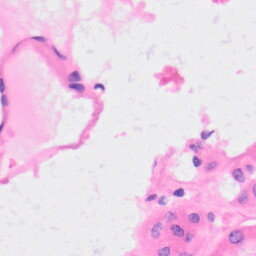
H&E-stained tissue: Kidney